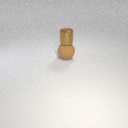
large brown rubber sphere below small brown metal cylinder